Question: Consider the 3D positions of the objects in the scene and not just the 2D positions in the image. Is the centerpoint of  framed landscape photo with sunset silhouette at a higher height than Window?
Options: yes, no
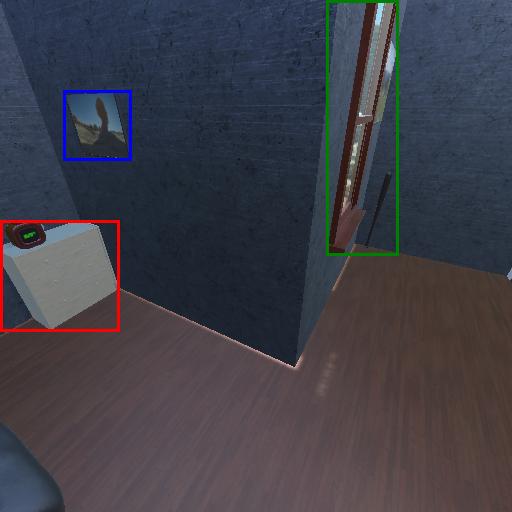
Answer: yes